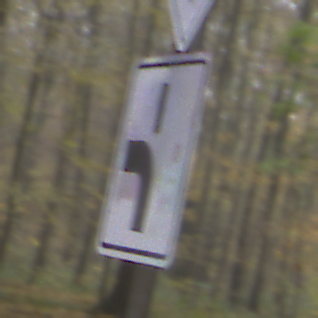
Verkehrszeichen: VerlaufVorfahrtsstrasse5
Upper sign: Vorfahrtsstrasse
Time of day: MorningAfternoon
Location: Outdoor (Nature)
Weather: Overcast
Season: Autumn
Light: Natural